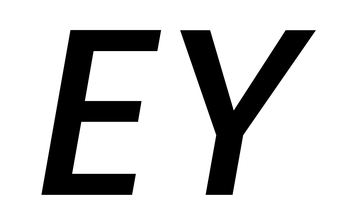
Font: Poppins-MediumItalic